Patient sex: M
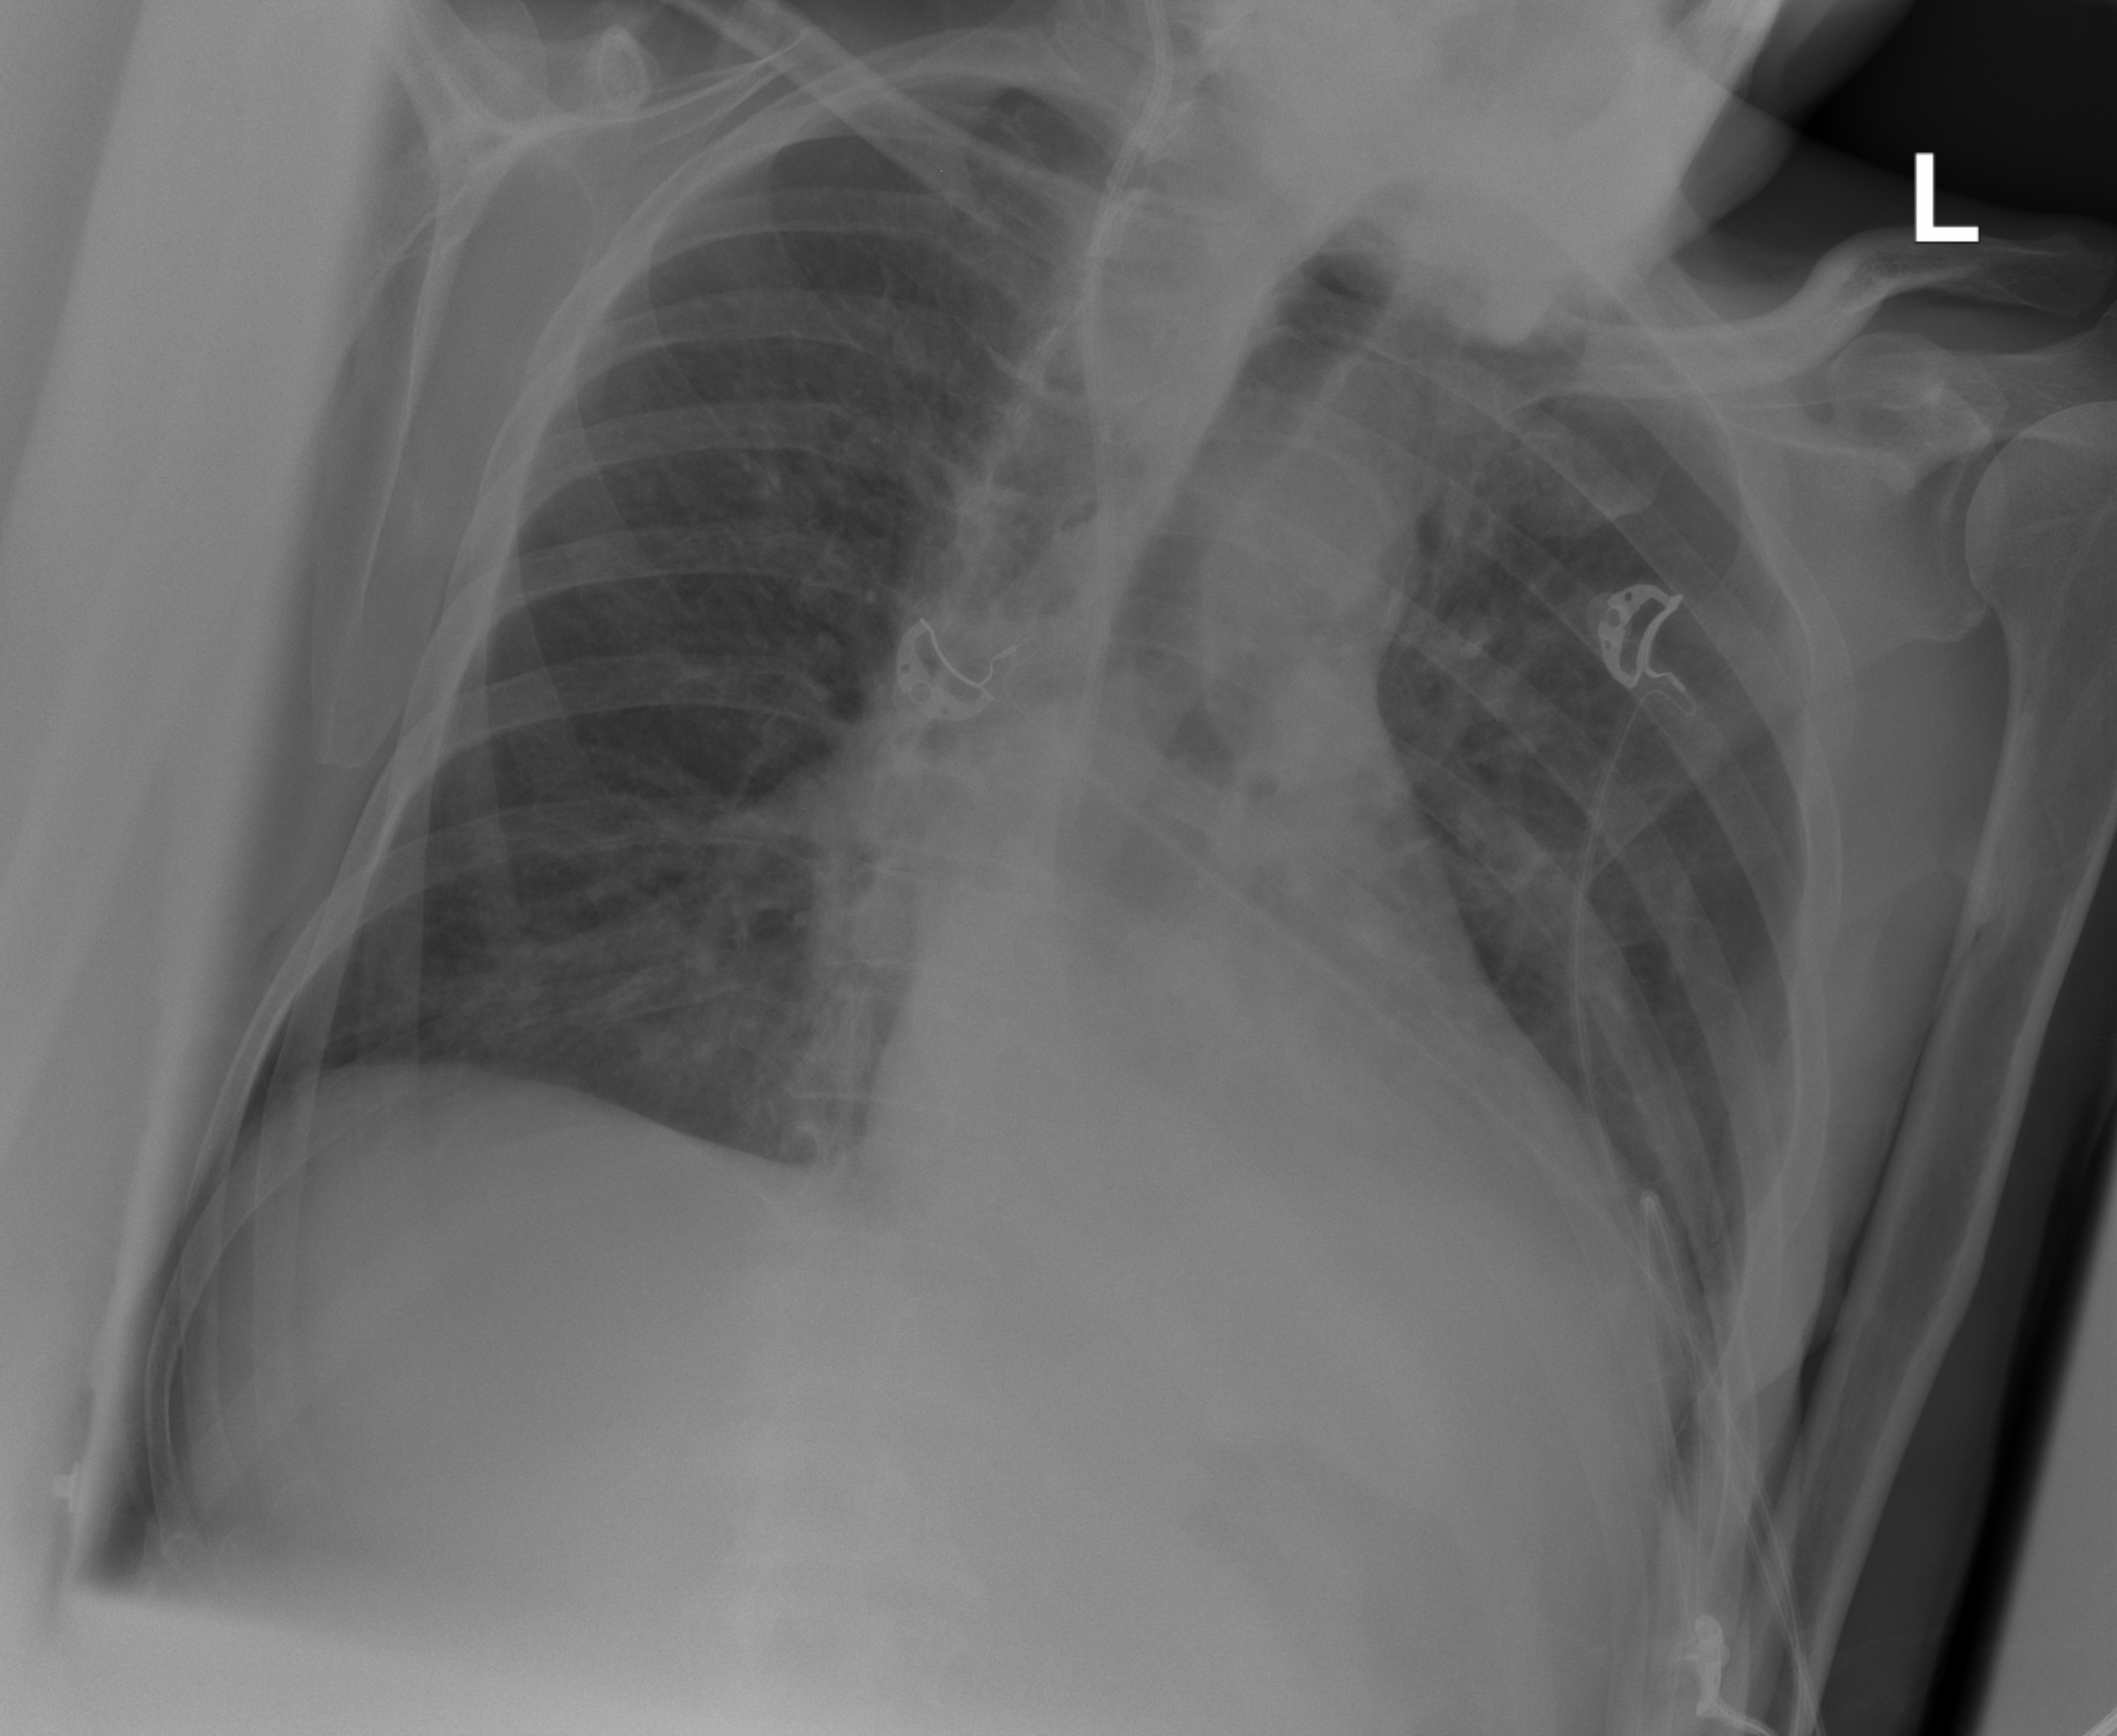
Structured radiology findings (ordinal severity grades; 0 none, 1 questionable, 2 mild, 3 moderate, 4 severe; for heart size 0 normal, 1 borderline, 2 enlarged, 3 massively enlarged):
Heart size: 2
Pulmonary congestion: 2
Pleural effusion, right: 2
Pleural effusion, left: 2
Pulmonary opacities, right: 0
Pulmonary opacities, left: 1
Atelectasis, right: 0
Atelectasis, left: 2